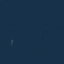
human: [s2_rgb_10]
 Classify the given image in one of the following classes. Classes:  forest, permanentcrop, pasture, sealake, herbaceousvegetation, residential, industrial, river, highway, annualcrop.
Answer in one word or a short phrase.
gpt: SeaLake